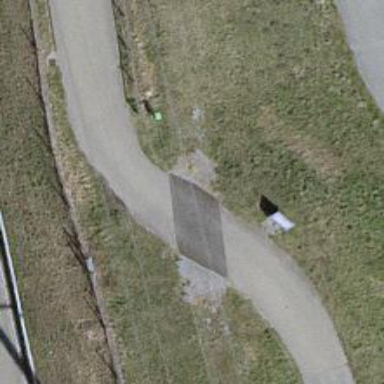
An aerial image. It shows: Asphalt track with grade1 tracktype.